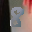
Label: 8